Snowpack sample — Buffalo Mountain, Silverthorne, Colorado, USA (2/22/26, 2:02 PM MST)
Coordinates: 39.622, -106.113
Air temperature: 33 °F
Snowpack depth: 63 cm
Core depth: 50 cm
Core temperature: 28.4 °F
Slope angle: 11°, slope face: 116°
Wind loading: low
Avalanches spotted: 0
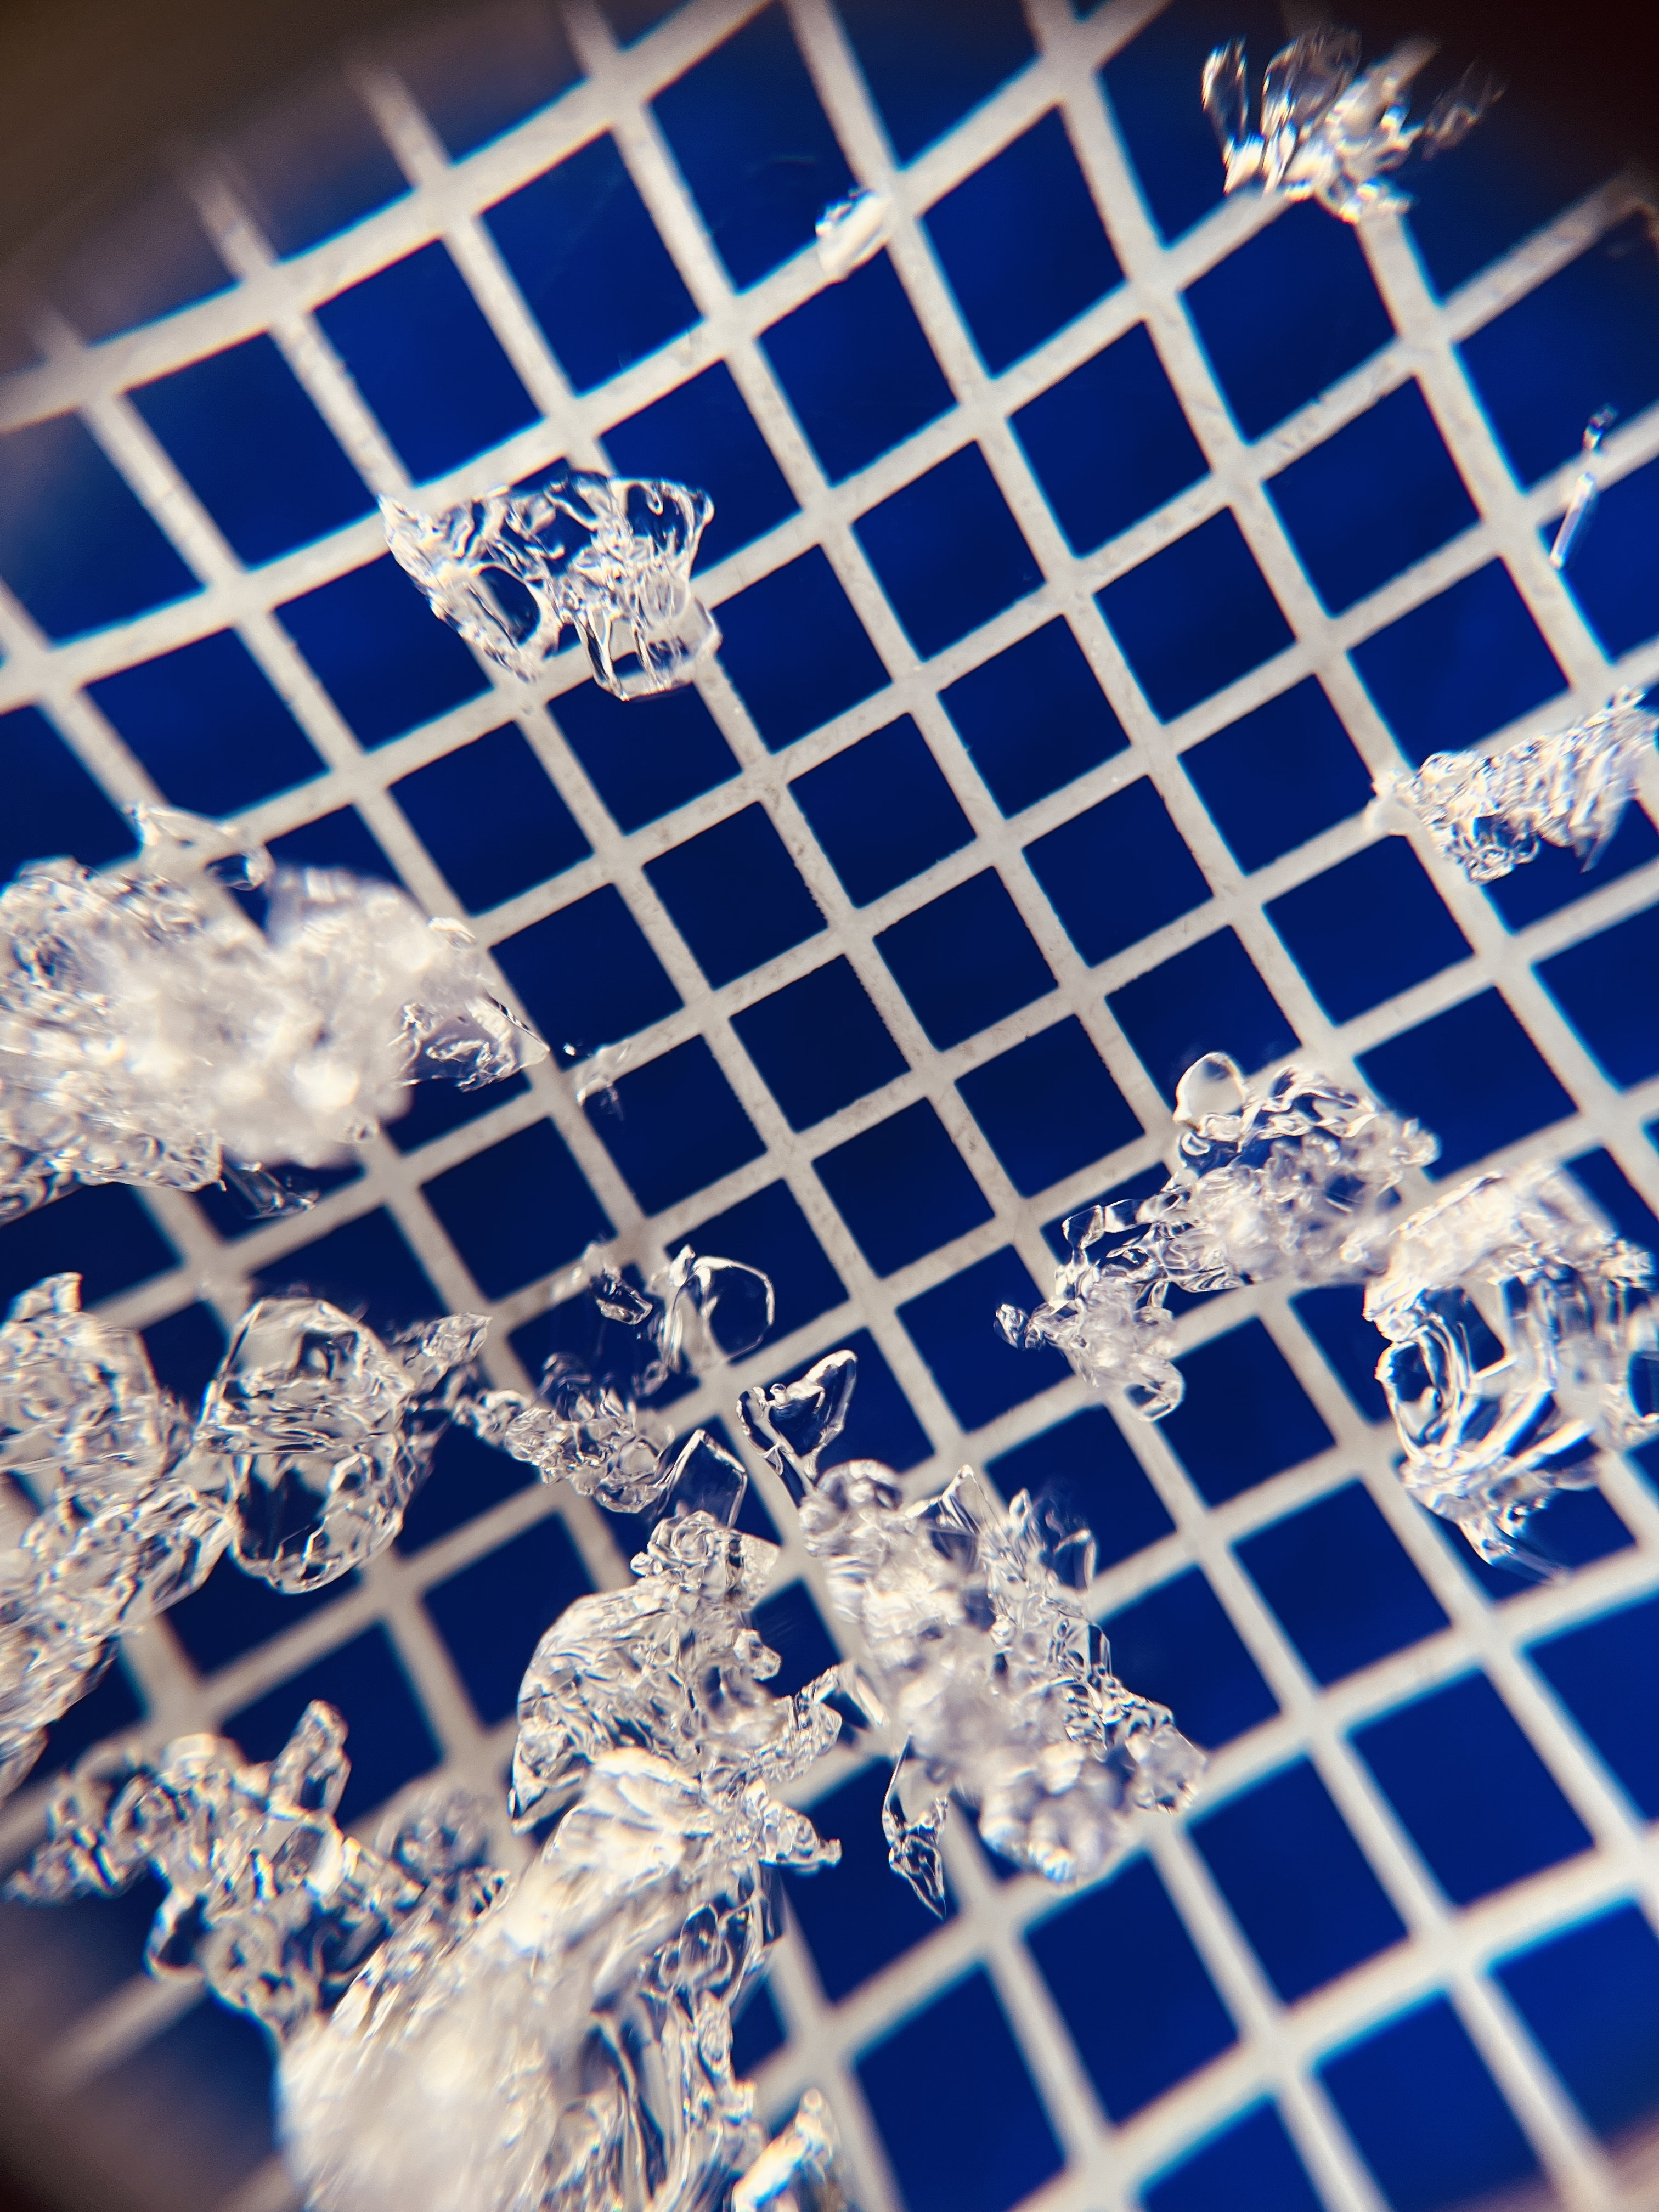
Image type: magnified_profile
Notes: In a firebreak similar to site 1, minimal wind loading with no spotted avalanches (not many faces in view though)